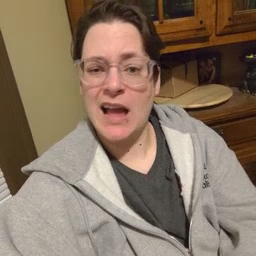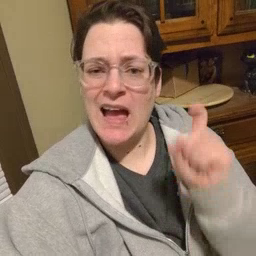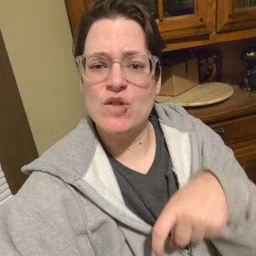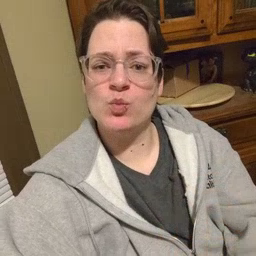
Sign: haveto